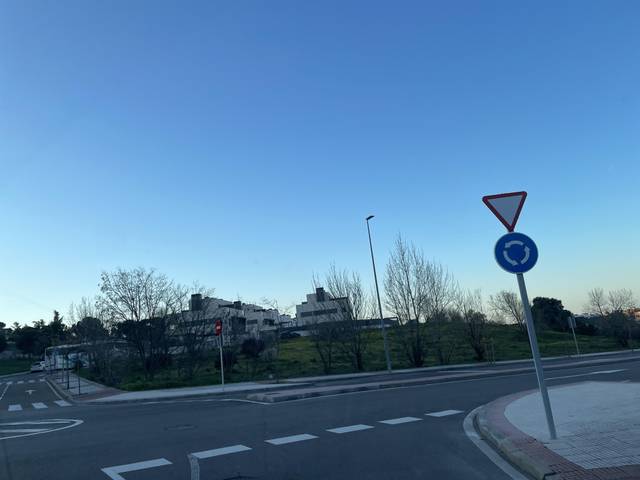
Region: Spain
Coordinates: 40.503, -3.879